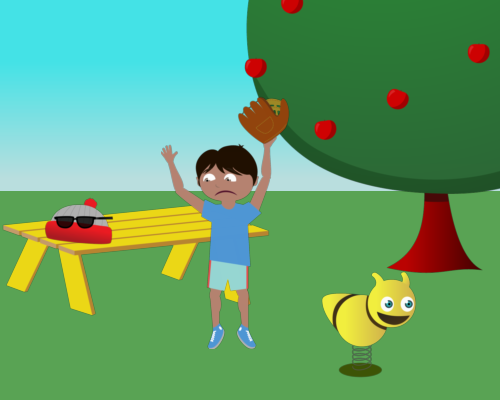
large apple tree on the right on the left there is a large bee toy and large yellow bench facing right top corner a sad boy mouth at horizon arms up  right side on top of the yellow bench left side is a winter hat covering left side of hat are sunglasses facing left